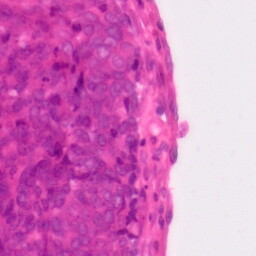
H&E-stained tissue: Colon